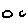
Label: cloud